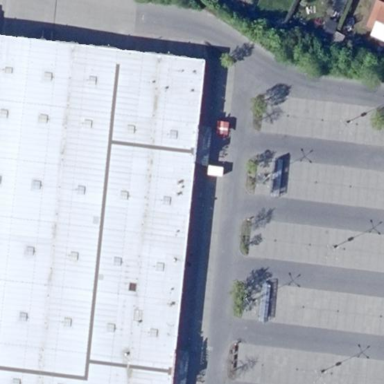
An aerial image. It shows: Parking area with surface.